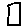
Label: square